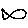
Label: fish